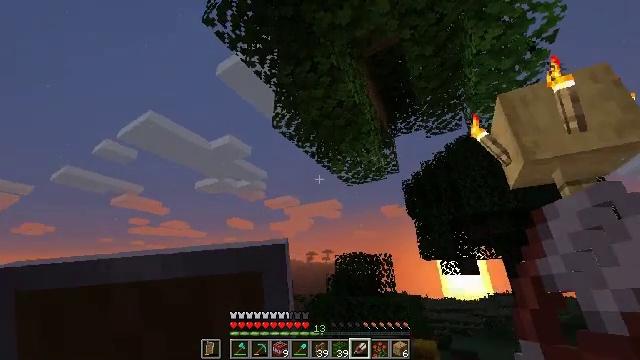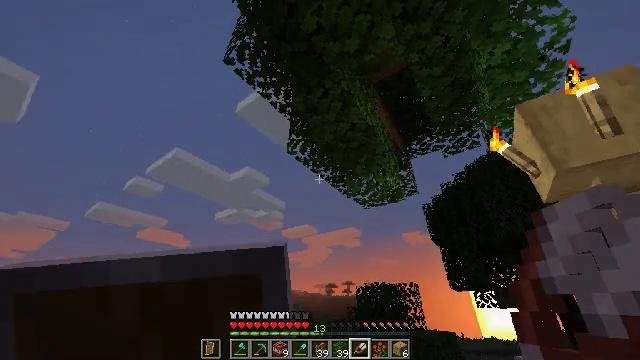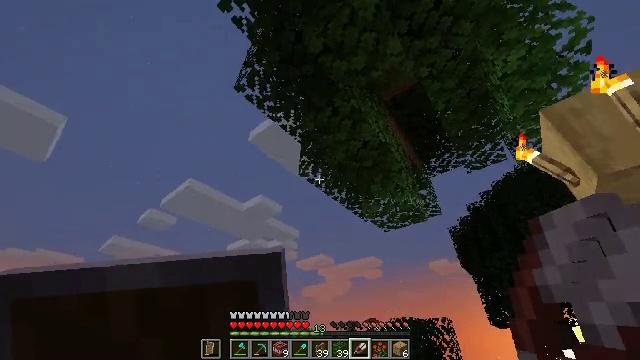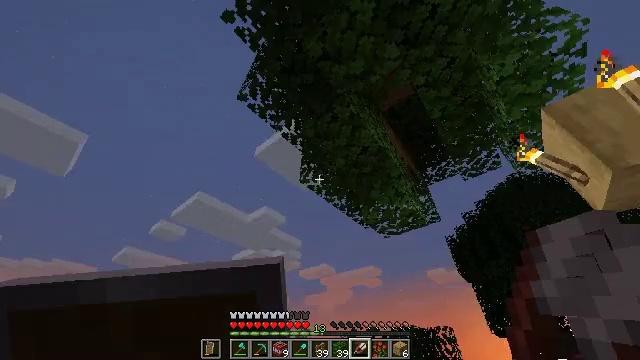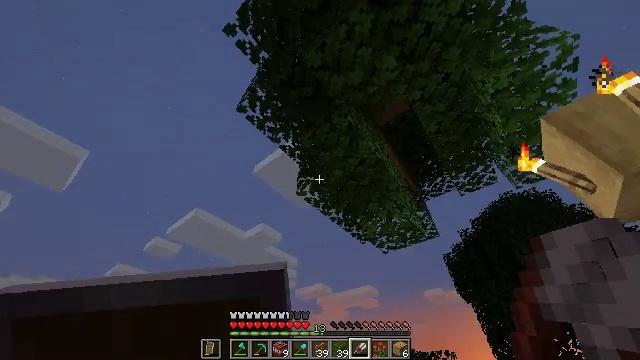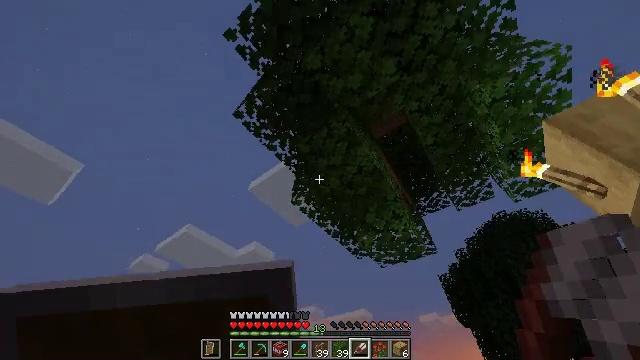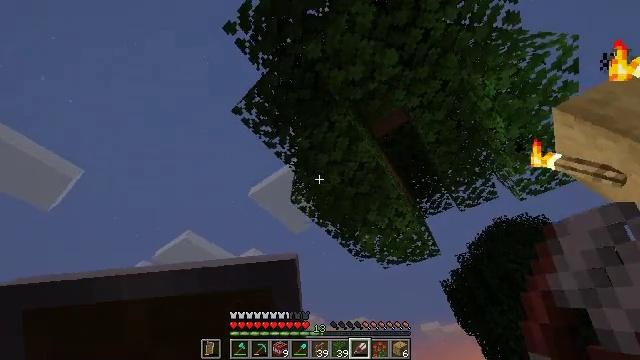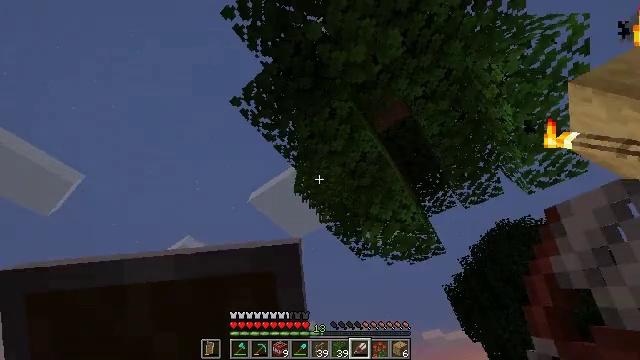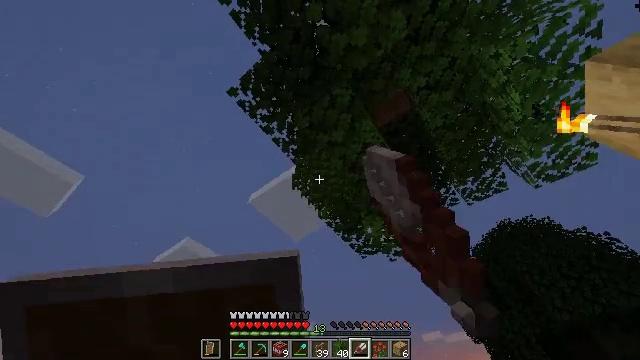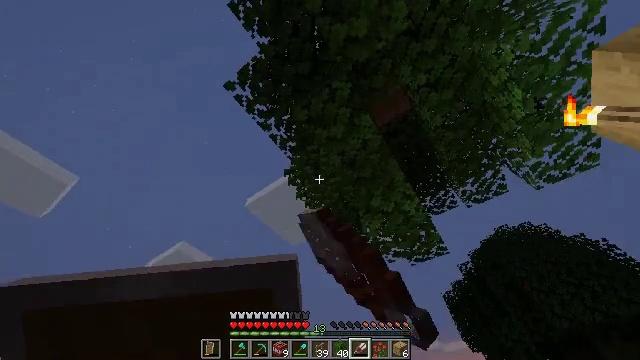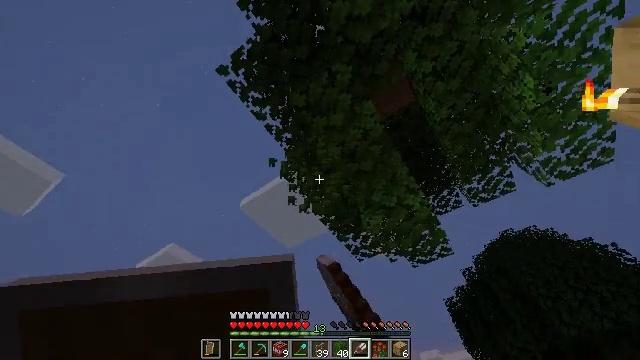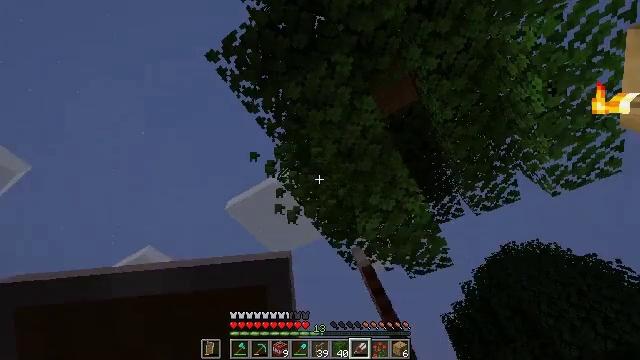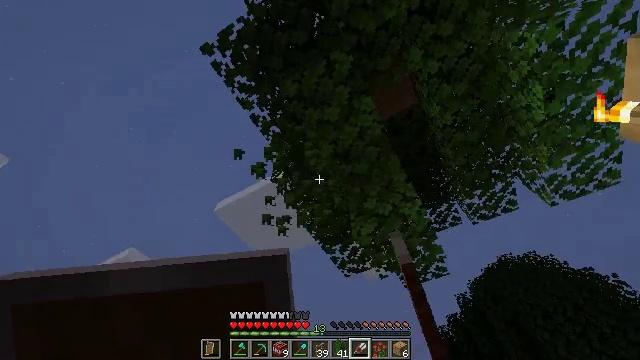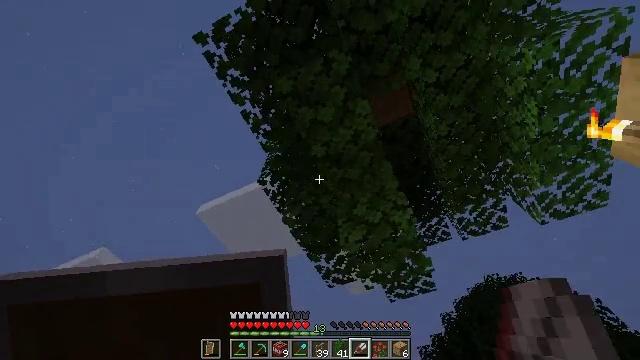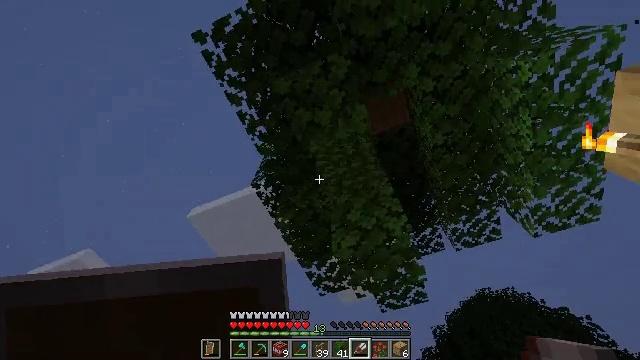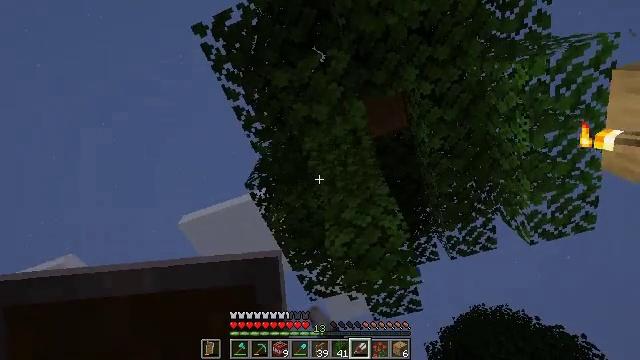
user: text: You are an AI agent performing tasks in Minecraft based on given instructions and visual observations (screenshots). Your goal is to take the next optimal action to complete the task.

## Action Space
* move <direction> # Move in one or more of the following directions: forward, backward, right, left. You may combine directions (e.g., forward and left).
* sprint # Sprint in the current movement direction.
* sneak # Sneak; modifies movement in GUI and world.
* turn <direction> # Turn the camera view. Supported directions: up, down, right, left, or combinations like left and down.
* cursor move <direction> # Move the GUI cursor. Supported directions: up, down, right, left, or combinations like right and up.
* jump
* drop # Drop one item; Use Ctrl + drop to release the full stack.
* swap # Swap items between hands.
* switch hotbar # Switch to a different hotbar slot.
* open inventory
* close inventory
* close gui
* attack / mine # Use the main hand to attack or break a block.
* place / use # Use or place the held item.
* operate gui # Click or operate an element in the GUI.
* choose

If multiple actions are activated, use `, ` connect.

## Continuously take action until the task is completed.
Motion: motion action
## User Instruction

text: Mine oak leaves.
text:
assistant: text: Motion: move forward, sprint, turn left and up
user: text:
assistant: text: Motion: move forward, sprint, turn left and up
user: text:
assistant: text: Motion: move forward, sprint, turn up
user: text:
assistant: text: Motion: move forward, turn right and up
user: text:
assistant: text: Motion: move forward, turn right and up
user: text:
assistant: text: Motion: move forward, turn up
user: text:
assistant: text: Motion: move forward, turn up, attack / mine
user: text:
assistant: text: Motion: move forward, attack / mine
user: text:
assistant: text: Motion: turn right and up, attack / mine
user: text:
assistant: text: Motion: attack / mine
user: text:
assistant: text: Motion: turn right, attack / mine
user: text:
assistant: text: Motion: turn right, attack / mine
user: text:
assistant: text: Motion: move forward, turn right and up, attack / mine
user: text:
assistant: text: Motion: move forward, turn right and up, attack / mine
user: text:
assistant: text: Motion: move forward, turn right and up, attack / mine
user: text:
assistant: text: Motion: move forward, turn right and up, attack / mine
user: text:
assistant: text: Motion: move forward, turn right and up, attack / mine
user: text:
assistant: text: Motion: attack / mine
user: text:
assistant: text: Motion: turn right, attack / mine
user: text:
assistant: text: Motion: turn right, attack / mine
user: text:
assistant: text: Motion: turn right and up, attack / mine
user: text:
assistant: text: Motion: attack / mine
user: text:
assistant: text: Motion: attack / mine
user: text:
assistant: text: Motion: turn right and up, attack / mine
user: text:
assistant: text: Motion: turn right, attack / mine
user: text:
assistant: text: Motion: attack / mine
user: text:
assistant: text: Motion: attack / mine
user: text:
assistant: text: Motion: turn right and down, attack / mine
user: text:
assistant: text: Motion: turn down, attack / mine
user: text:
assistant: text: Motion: attack / mine